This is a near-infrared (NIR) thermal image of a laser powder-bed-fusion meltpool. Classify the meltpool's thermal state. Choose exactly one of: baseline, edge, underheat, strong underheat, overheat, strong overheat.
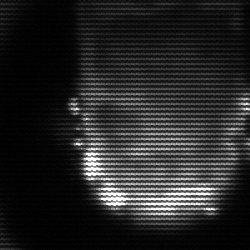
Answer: baseline